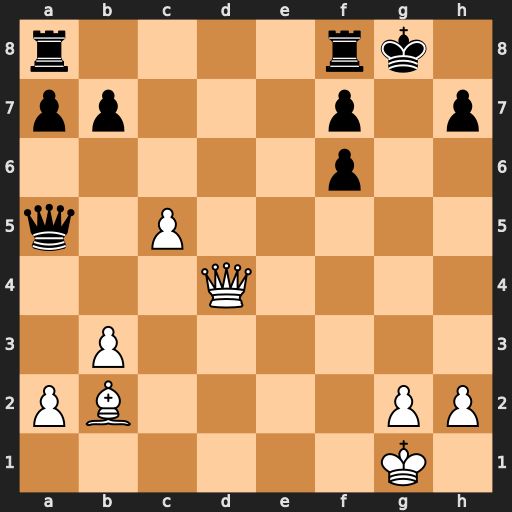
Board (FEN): r4rk1/pp3p1p/5p2/q1P5/3Q4/1P6/PB4PP/6K1
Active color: w
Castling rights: -
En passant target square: -
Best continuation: Qg4+ Kh8 Bxf6#